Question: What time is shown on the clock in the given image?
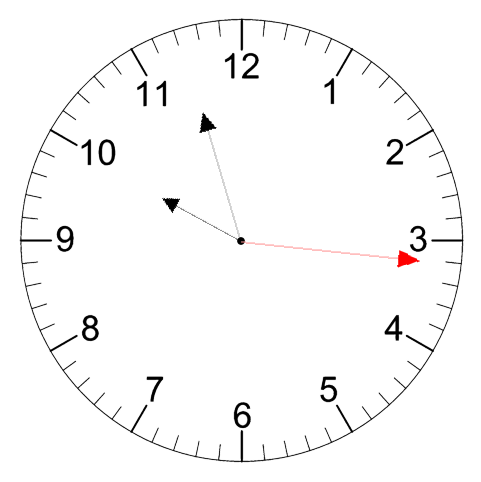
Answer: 09:57:16